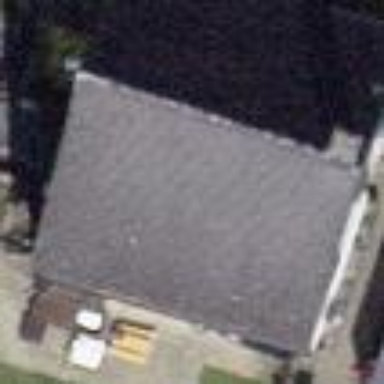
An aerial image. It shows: Simple and straightforward house.